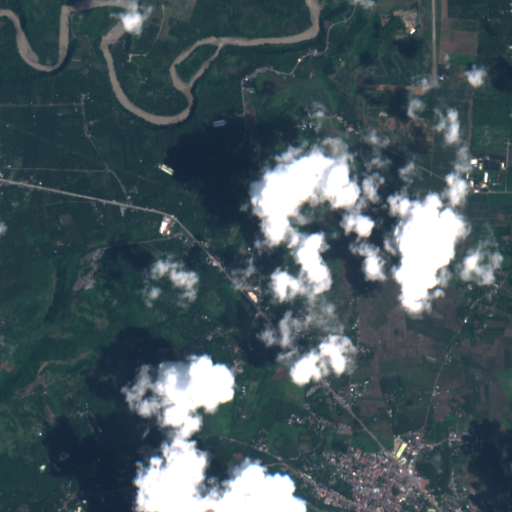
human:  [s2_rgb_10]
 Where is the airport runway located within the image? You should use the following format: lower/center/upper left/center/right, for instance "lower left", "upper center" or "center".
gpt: The airport runway is located in the upper right of the image.
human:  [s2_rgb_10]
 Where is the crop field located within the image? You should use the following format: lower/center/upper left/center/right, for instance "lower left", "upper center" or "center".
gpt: The crop field is located in the center left of the image.
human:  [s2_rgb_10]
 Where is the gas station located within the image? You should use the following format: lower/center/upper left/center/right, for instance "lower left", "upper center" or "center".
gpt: The gas station is located in the lower right of the image.
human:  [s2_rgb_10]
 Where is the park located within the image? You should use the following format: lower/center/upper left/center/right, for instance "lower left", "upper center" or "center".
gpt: The park is located in the lower right of the image.
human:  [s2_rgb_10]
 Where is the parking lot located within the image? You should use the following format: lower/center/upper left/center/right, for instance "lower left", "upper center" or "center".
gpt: The parking lot is located in the lower right of the image.
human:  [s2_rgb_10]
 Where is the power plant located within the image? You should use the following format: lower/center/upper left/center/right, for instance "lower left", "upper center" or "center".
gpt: There is no power plant in the image.